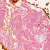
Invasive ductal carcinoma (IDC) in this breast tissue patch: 0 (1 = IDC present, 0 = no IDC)